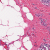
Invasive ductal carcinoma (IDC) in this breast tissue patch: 0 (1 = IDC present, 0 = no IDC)